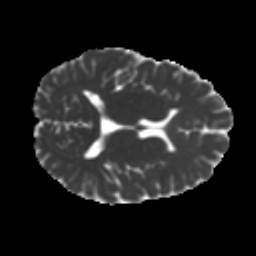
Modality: MD
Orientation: axial
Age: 19
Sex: male
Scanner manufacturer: ge
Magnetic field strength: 3 T
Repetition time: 7.8 s
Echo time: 0.0606 s